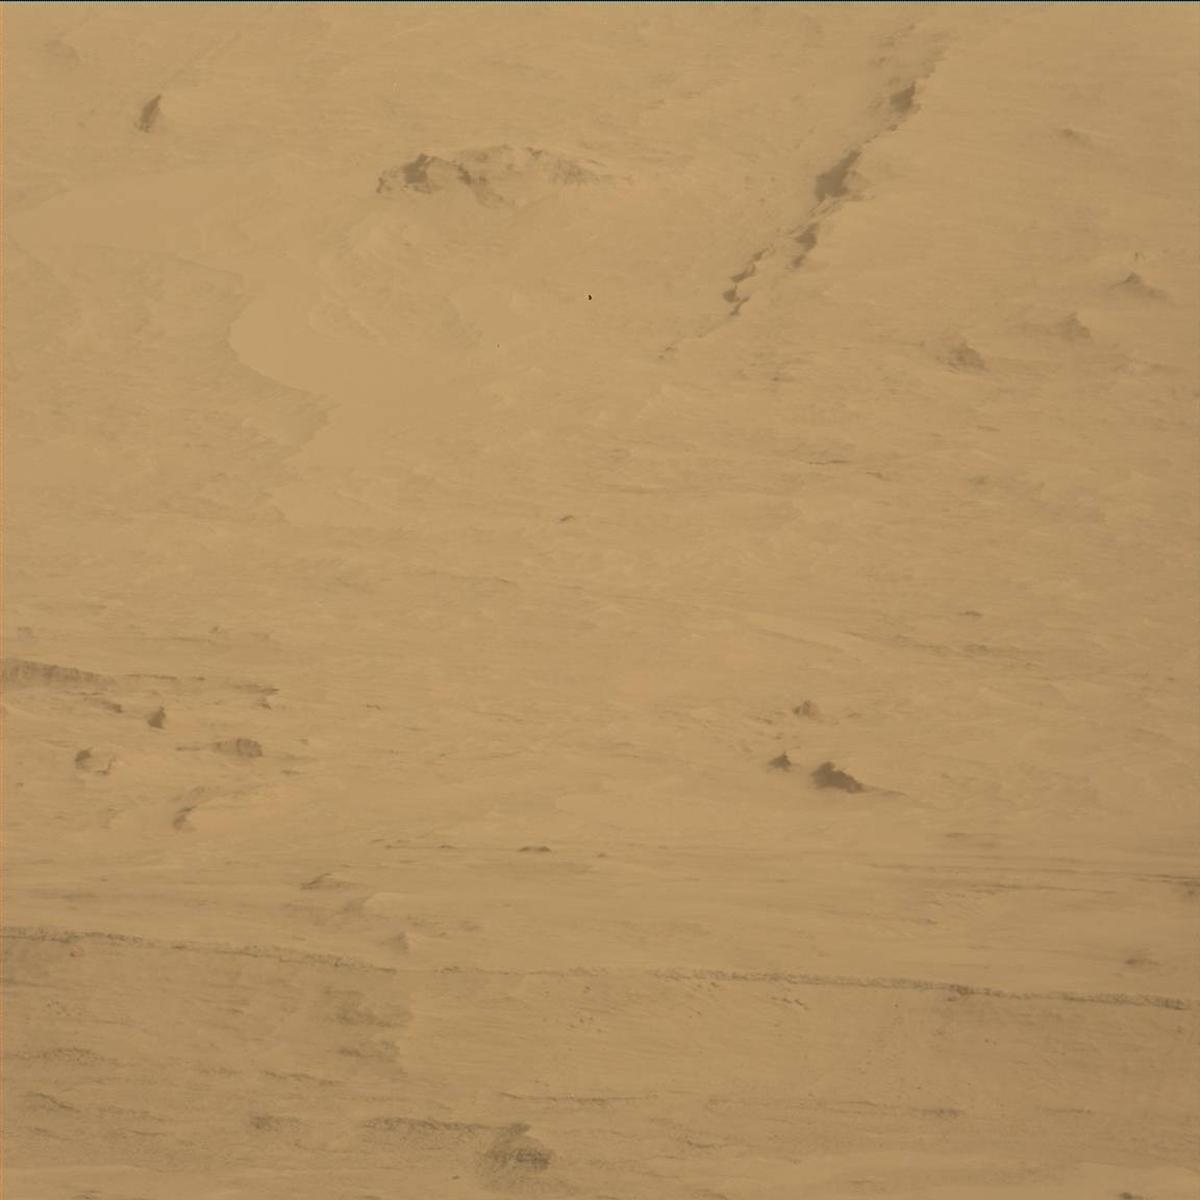
Terrain classes present: Ridge